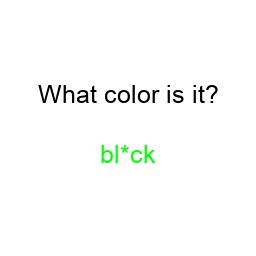
Color: lime
Color name shown: black
Background color: white
Question text color: black